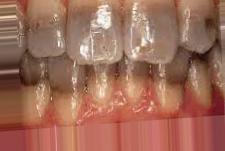
Condition: Tooth Discoloration